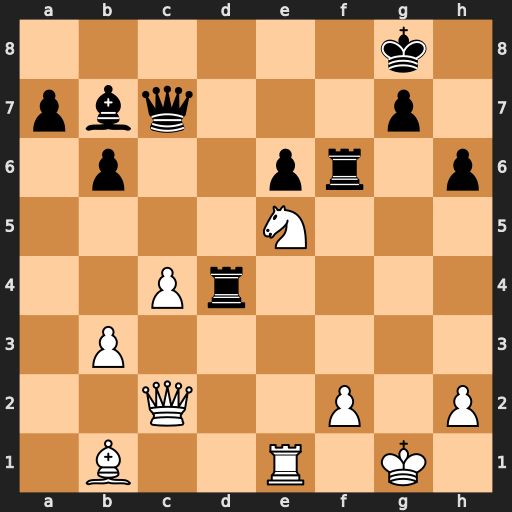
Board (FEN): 6k1/pbq3p1/1p2pr1p/4N3/2Pr4/1P6/2Q2P1P/1B2R1K1
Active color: w
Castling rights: -
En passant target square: -
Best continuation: Qh7+ Kf8 Qh8+ Ke7 Qxg7+